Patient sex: M
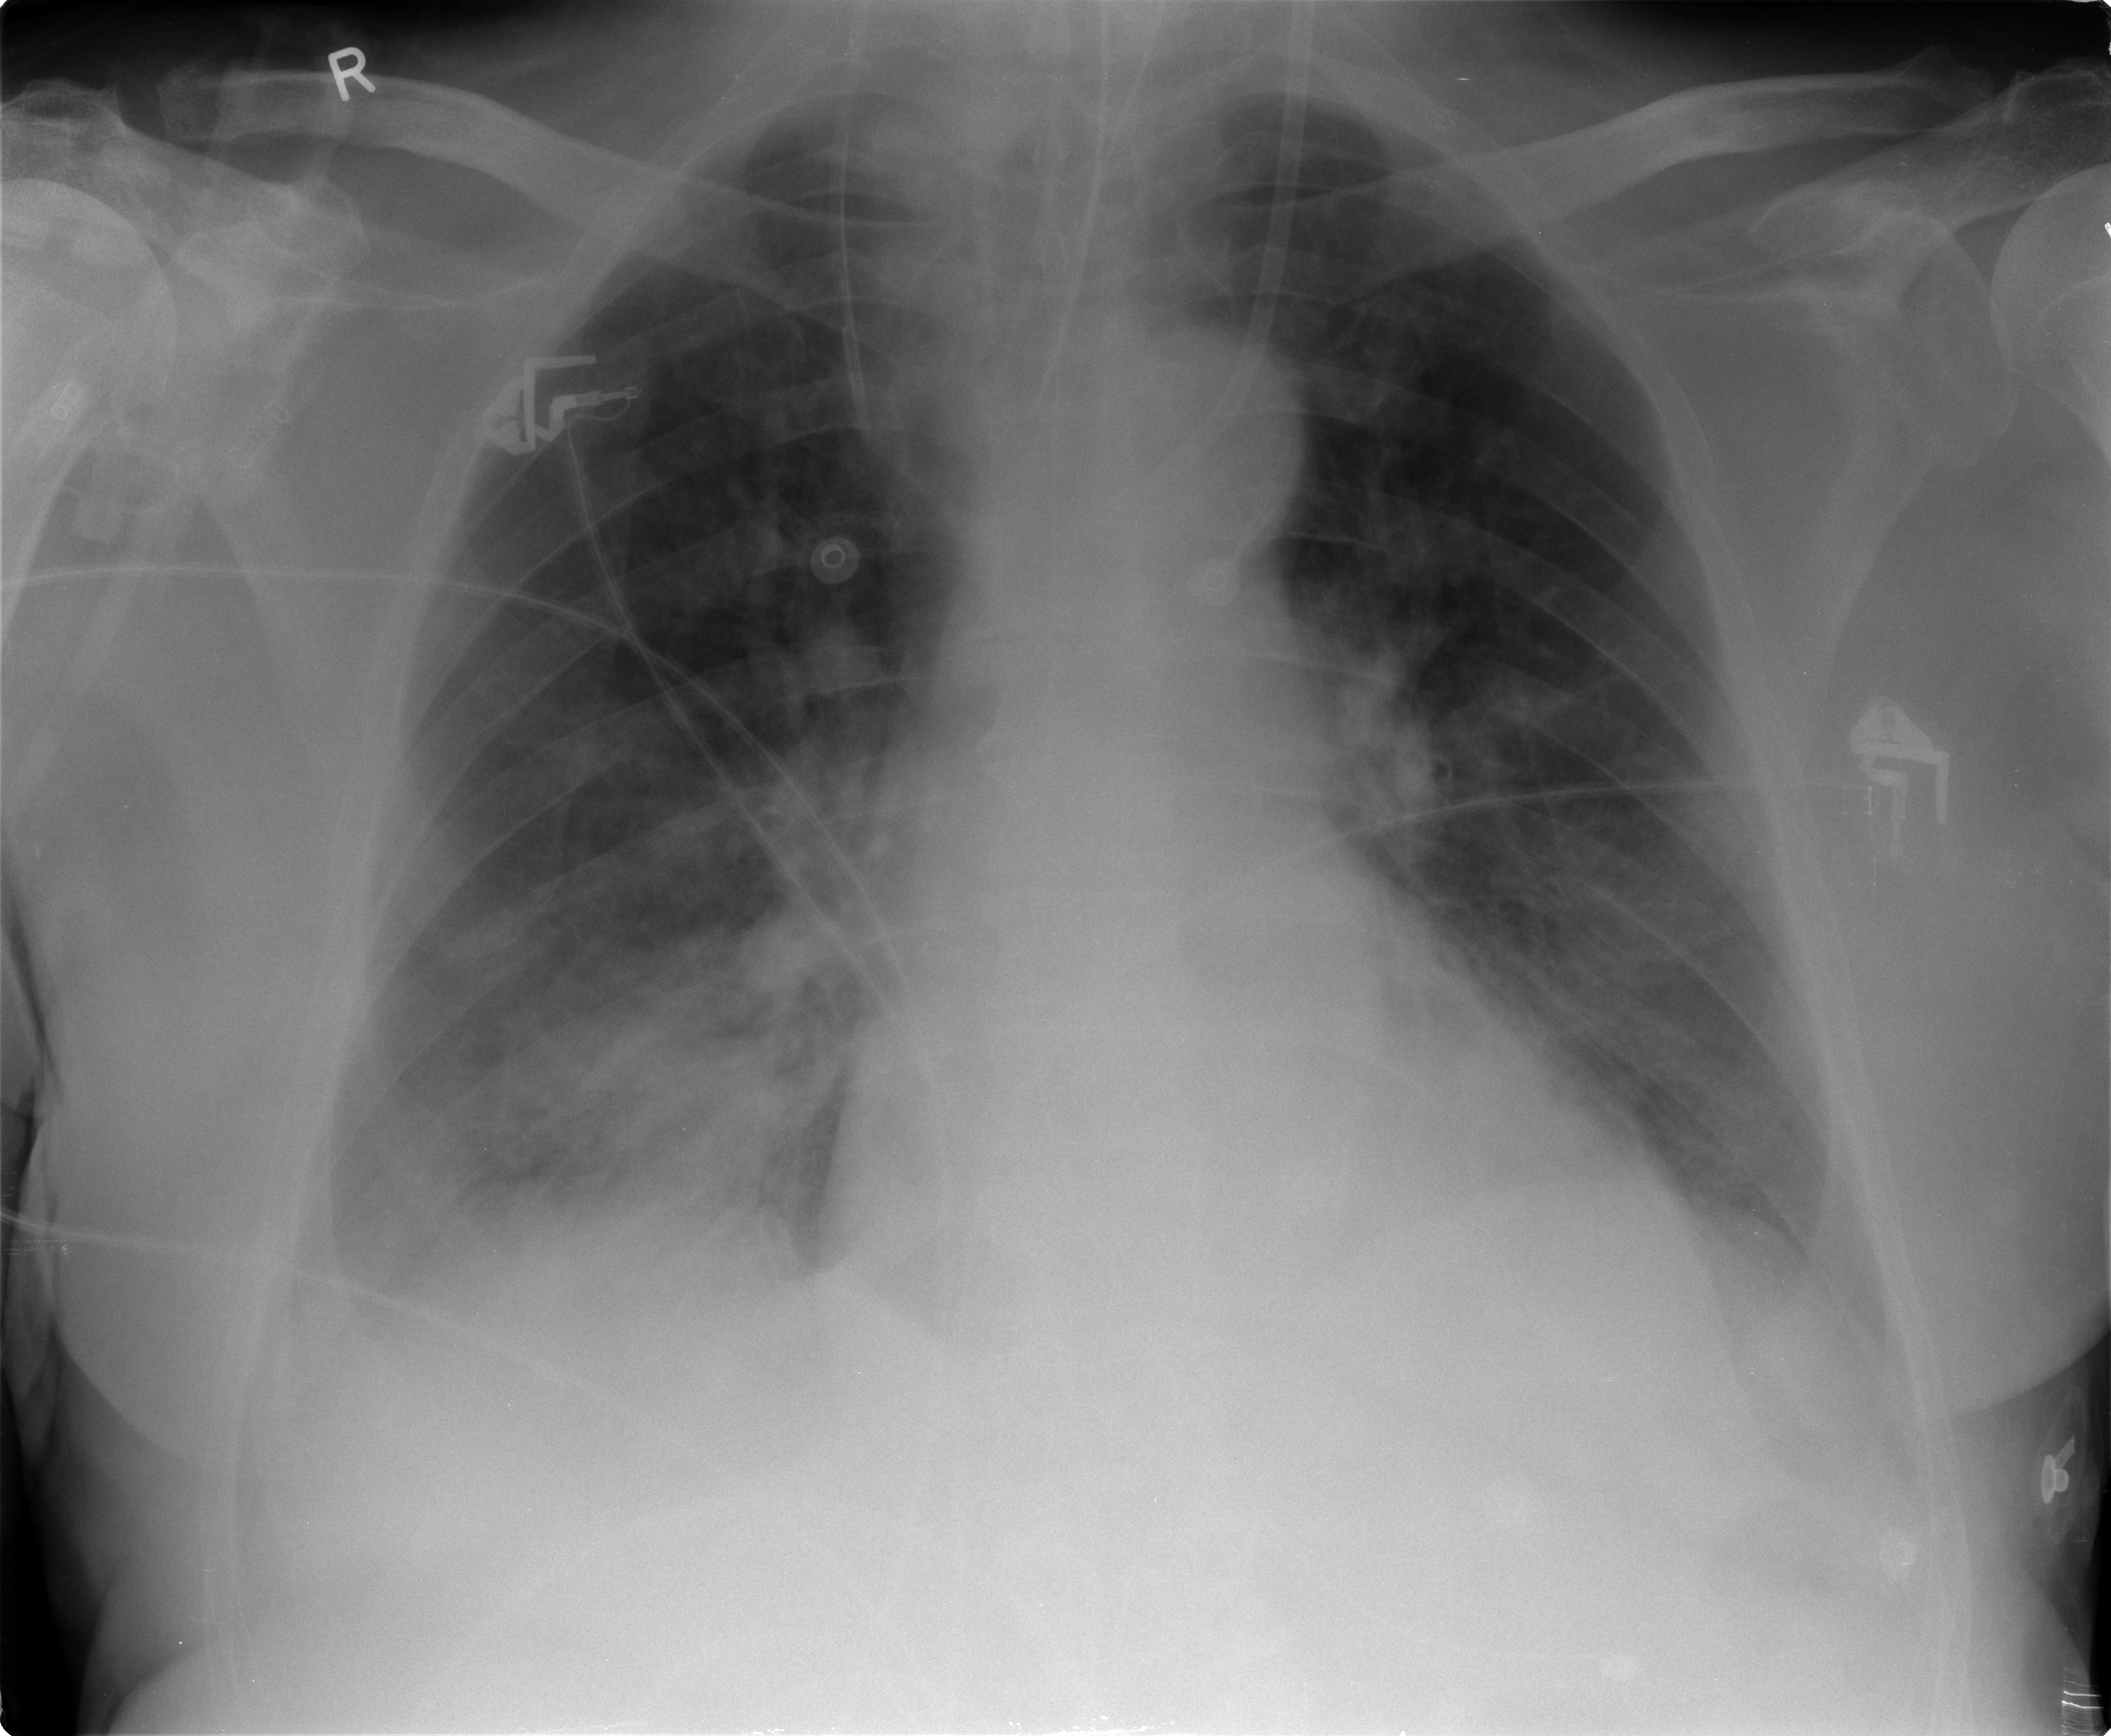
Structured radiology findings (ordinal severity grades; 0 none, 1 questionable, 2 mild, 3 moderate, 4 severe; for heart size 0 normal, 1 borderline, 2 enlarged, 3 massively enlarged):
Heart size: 0
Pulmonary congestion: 2
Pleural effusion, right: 2
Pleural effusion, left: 0
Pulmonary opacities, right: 2
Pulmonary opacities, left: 0
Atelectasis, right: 2
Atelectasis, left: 0